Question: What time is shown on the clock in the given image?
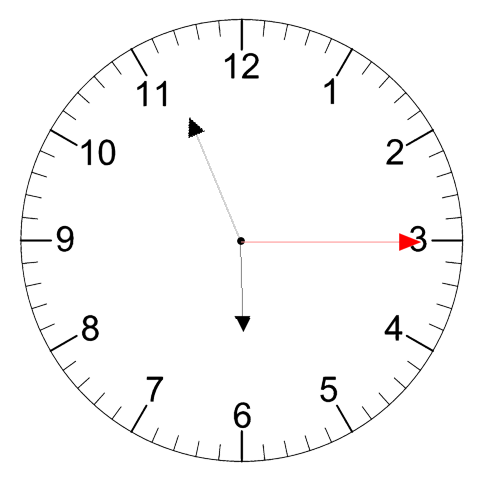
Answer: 05:56:15